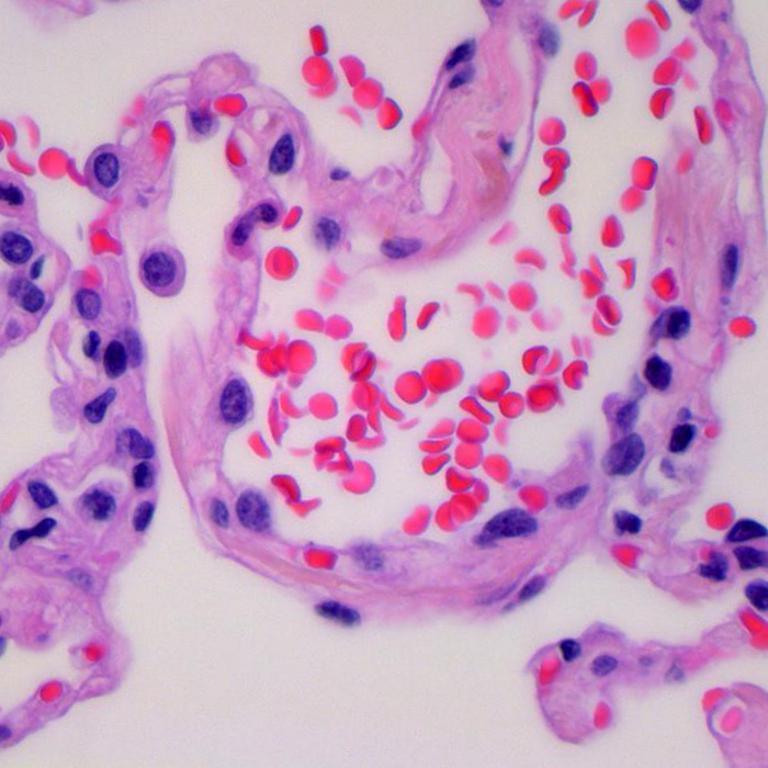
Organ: lung
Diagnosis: benign